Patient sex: F
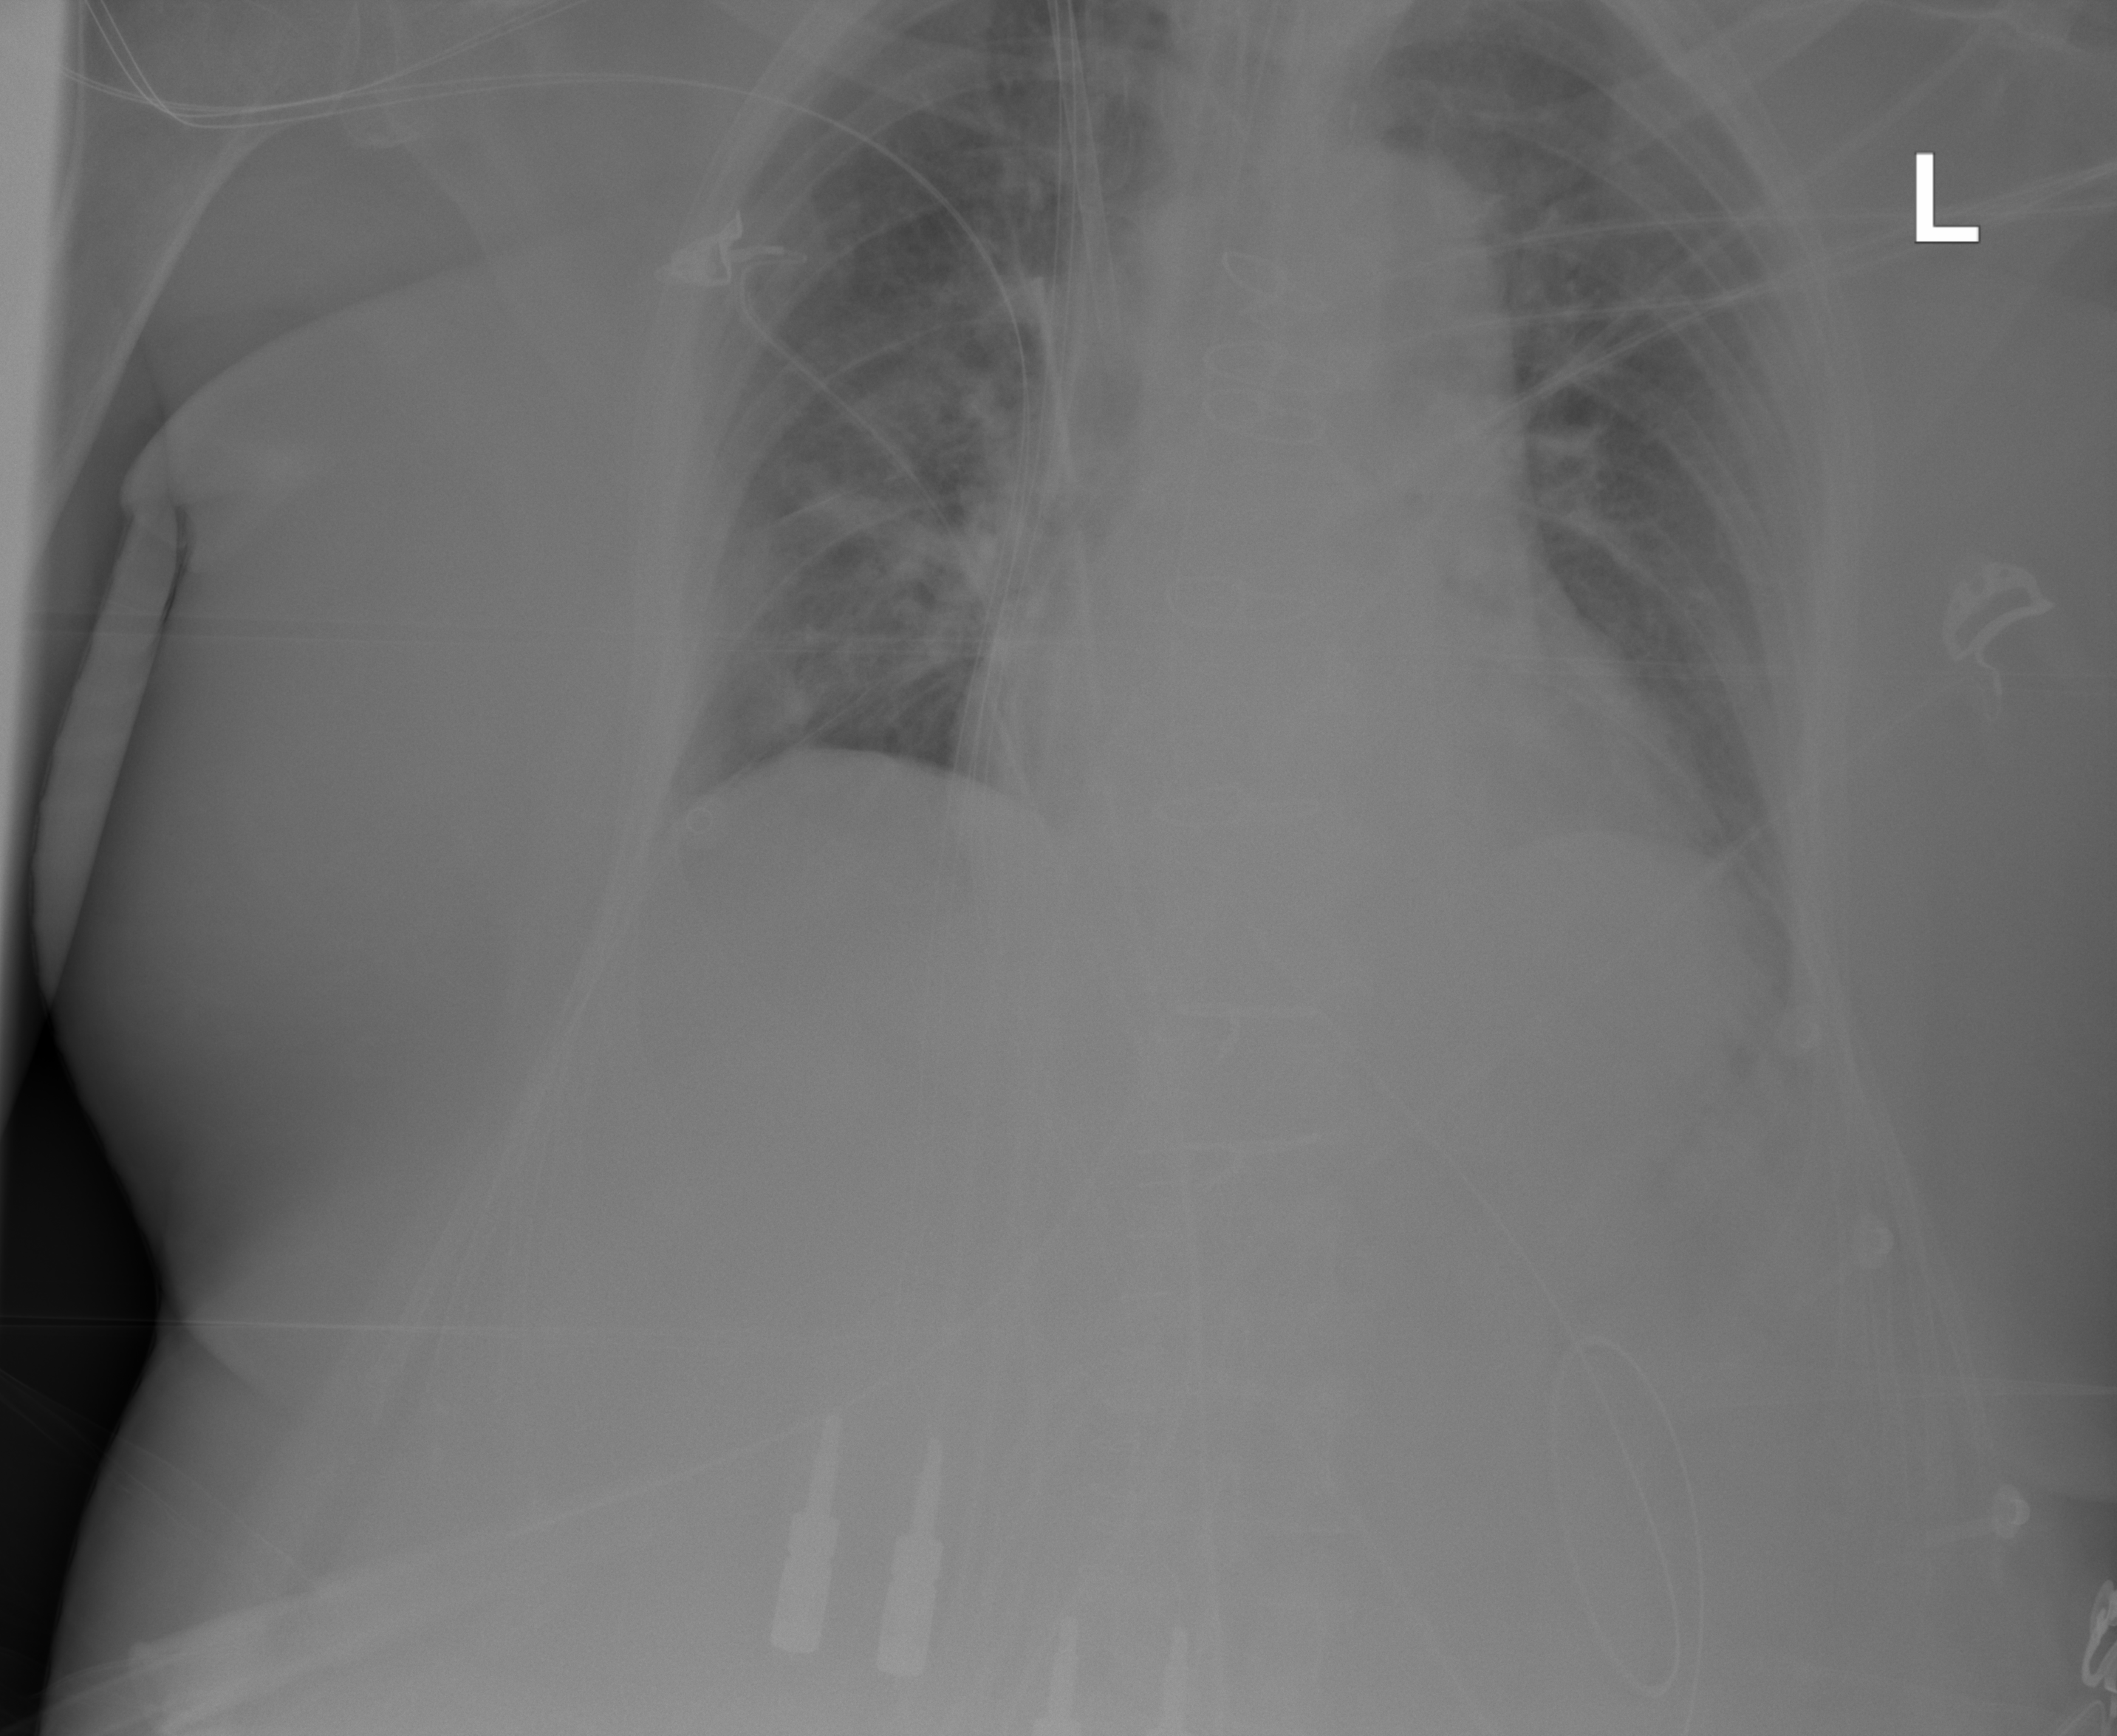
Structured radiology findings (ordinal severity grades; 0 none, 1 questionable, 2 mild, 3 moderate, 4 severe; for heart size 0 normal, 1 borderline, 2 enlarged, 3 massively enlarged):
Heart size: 2
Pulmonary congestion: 2
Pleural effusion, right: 0
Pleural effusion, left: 0
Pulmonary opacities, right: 2
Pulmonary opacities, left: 2
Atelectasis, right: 1
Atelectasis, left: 1